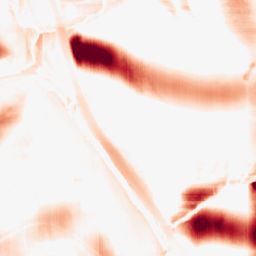
Category: morphological
Decomposition family: morphological_square
Decomposition parameters: operation: opening
size: 50
Upsampling method: regularized
Upsampling parameters: scale: 2
lambda_reg: 0.001
Upsampling scale: 2